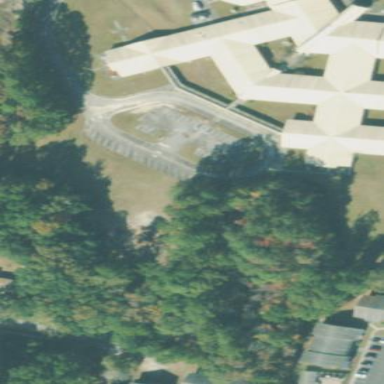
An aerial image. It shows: School building.